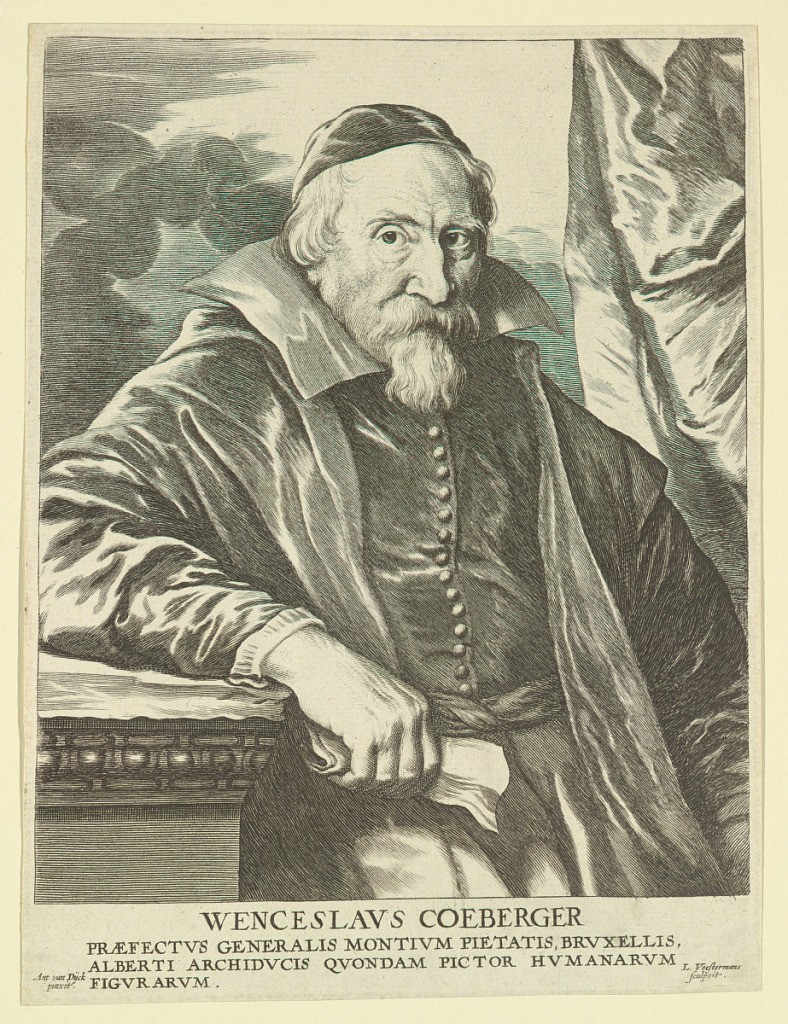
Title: Portrait of Wencelaus Coeberger, from the Icones Principum Virorum
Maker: Lucas Vorsterman, Flemish, 1595 - 1675
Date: ca. 1630-1640
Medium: Engraving on paper
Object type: Print
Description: The architect, Wenceslaus Coeberger (1560-1630), of Brussels, is seen half length facing frontally, his right arm resting on a stone socle. He wears a skull cap.